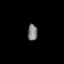
Tissue: skin
Cell type: Epithelial cells
Senescence score: 0.1627
Nuclear area (px): 154
Mean DAPI intensity: 127.76